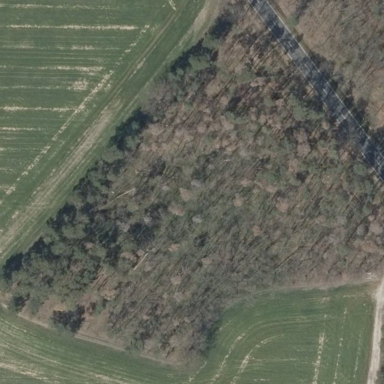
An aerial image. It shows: Forest area.